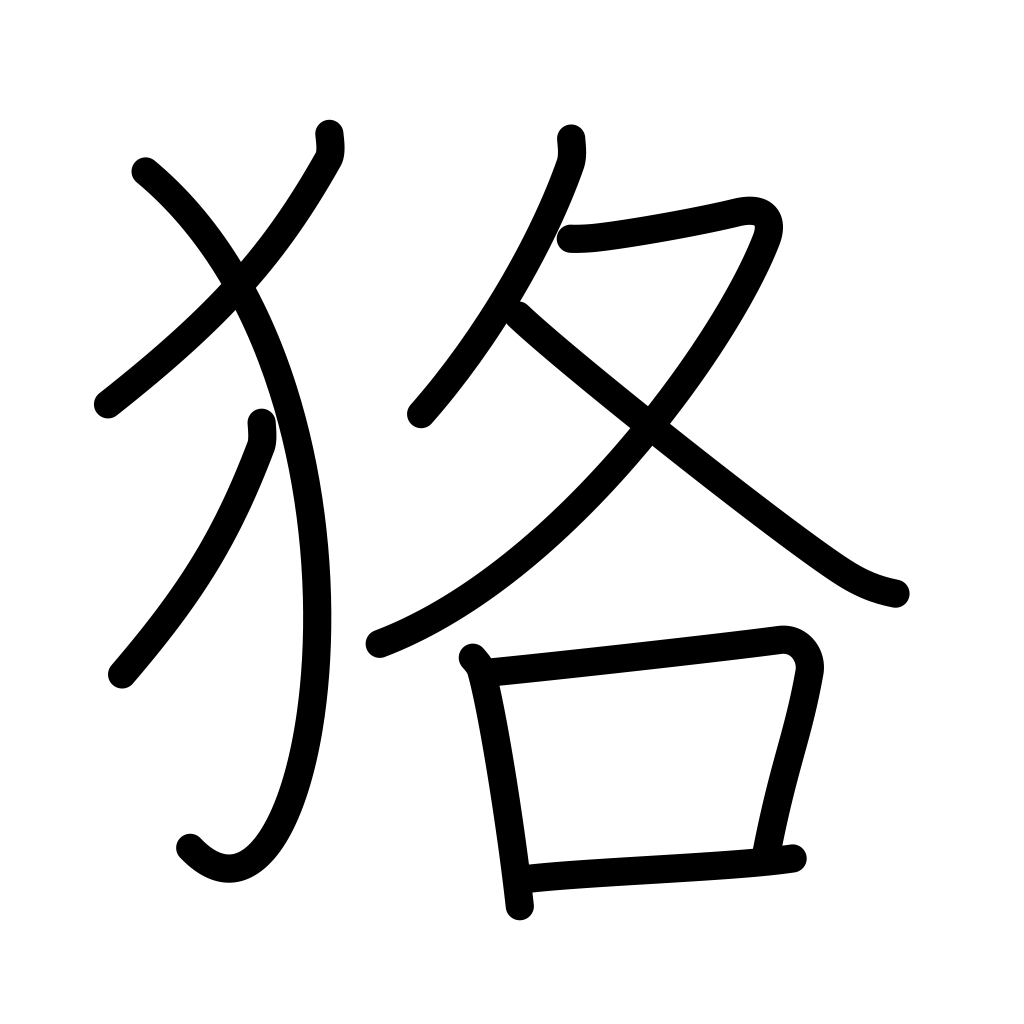
Meaning: badger